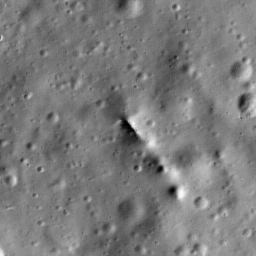
Pit: Adams B 3
Host crater: Adams B
Host type: impact_melt
Lunar coordinates: latitude -31.289, longitude 65.752